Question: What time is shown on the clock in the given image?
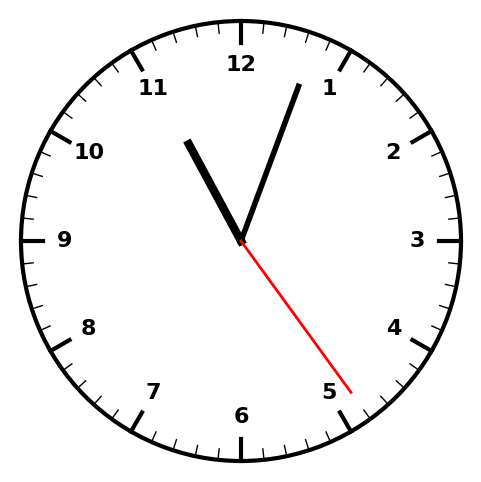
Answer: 11:03:24